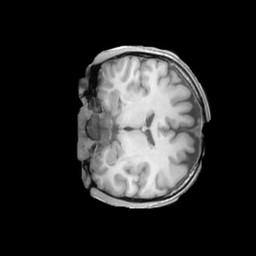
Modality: T1w
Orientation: coronal
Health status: ill
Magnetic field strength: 3 T